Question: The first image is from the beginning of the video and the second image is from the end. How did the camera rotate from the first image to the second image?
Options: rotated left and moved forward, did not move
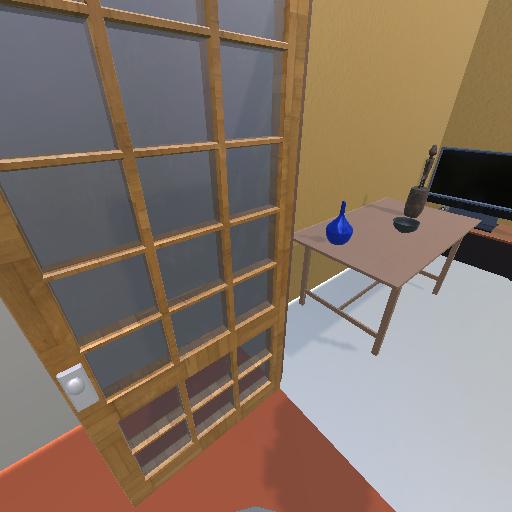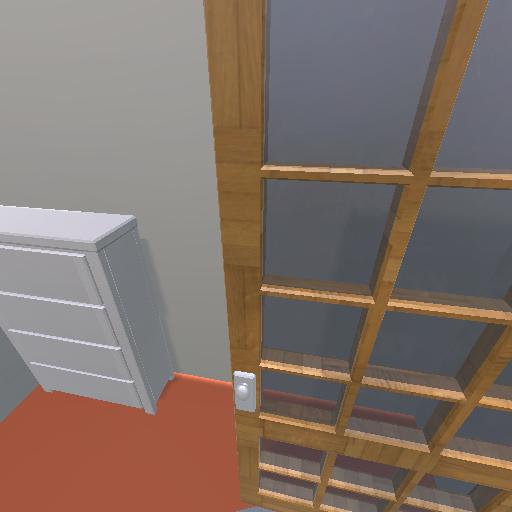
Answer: rotated left and moved forward